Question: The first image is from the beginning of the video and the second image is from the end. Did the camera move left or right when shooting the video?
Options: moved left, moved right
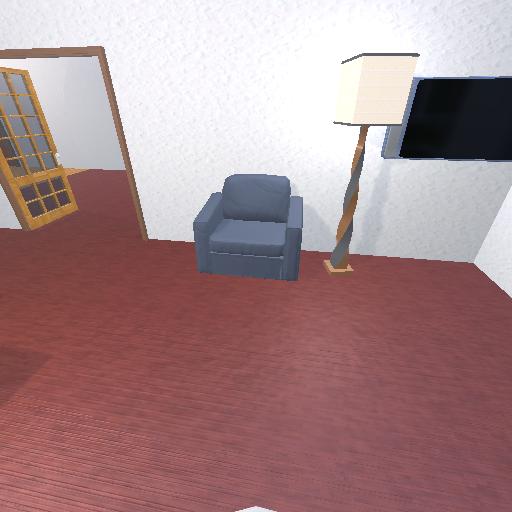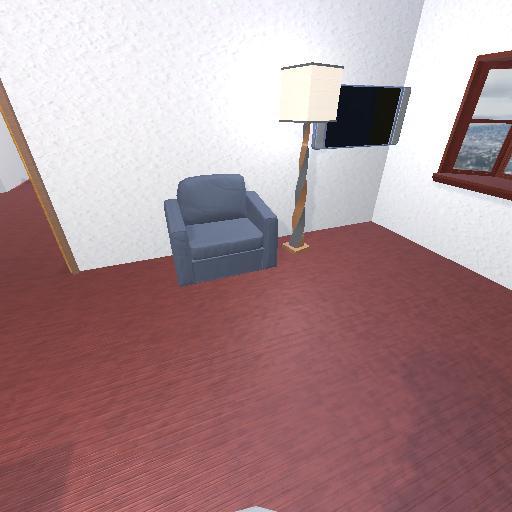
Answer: moved left